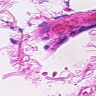
Metastatic tissue present: no